Interaction volume radius: 5 \u00c5
Interaction volume height: 45 \u00c5
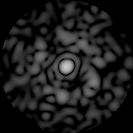
Disorder parameter: 0.862